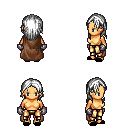
a pixel art fantasy rpg character, female body template, human, tanned skin, brown cape, gold greaves, white long hairstyle, metal gloves, black slippers, four views (front, back, left, right), 2x2 character sprite sheet, small pixel art, hard edges, no anti-aliasing